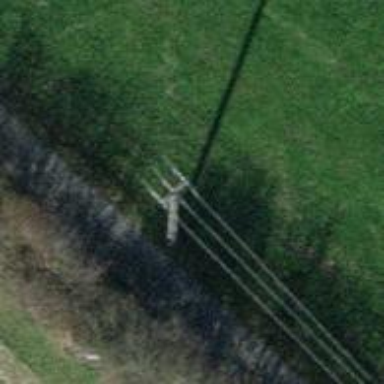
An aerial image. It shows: Minor power line.